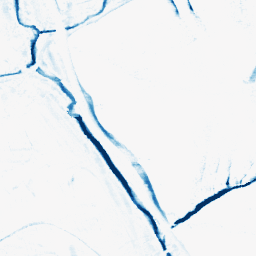
Category: morphological
Decomposition family: morphological_rect
Decomposition parameters: operation: closing
width: 10
height: 5
Upsampling method: quadratic
Upsampling parameters: scale: 4
Upsampling scale: 4